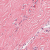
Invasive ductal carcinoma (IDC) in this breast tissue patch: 0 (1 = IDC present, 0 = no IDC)